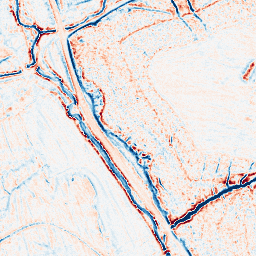
Category: edge_preserving
Decomposition family: bilateral
Decomposition parameters: d: 9
sigma_color: 100
sigma_space: 25
Upsampling method: lanczos
Upsampling parameters: scale: 4
Upsampling scale: 4